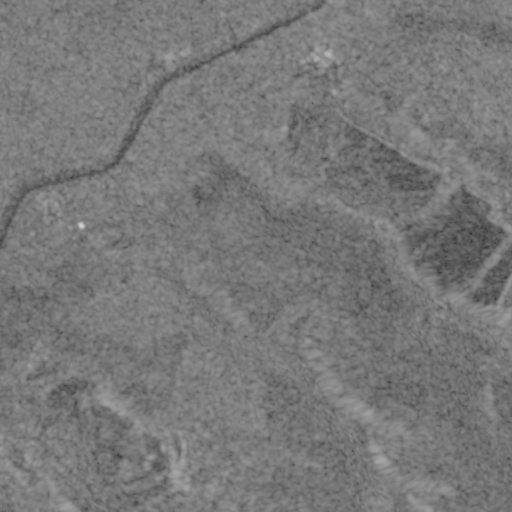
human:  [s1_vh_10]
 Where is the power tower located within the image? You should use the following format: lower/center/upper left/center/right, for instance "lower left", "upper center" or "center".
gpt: The power tower is located in the upper left of the image.
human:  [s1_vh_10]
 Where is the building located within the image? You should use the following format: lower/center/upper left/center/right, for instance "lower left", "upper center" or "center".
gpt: There is no building in the image.

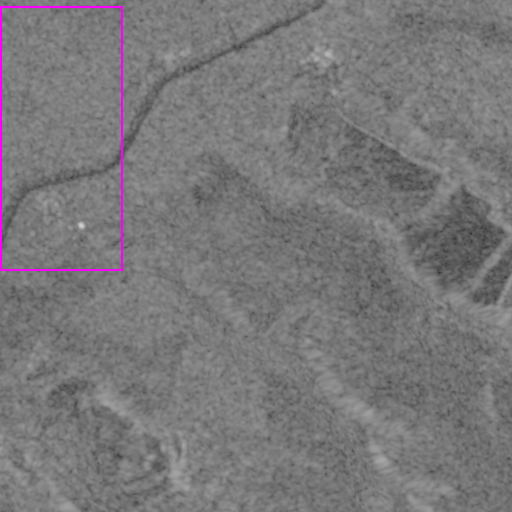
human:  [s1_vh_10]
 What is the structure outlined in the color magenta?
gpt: The structure outlined in magenta is a crop field.
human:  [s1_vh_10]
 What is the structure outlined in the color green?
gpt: There is no green outline.